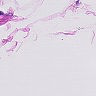
Metastatic tissue present: no